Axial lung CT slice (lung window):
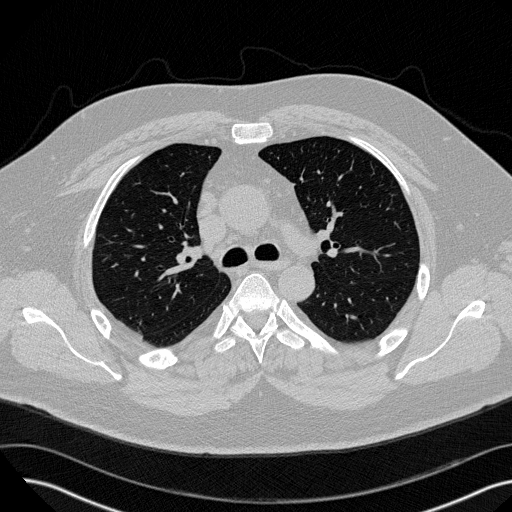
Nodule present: no